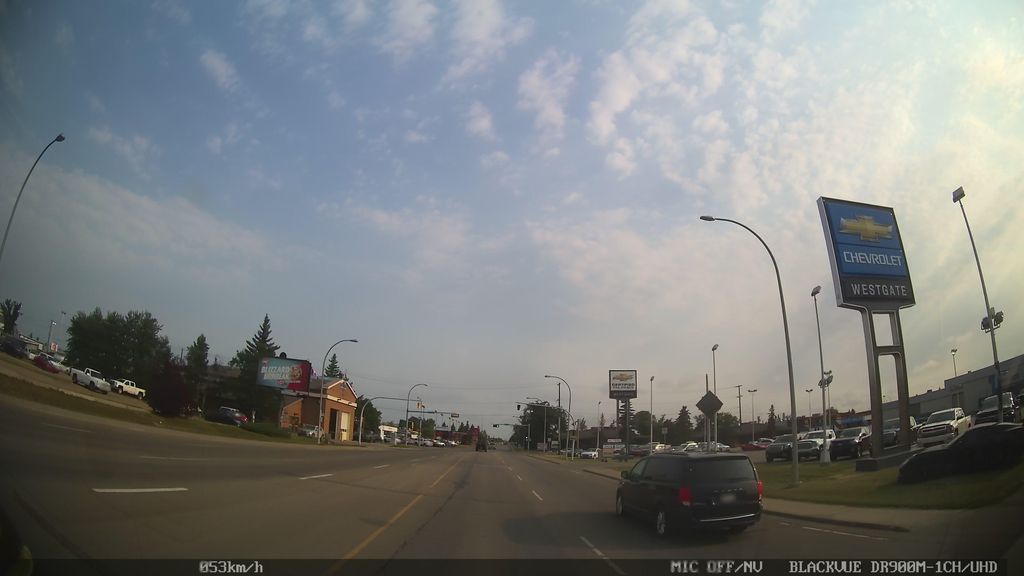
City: edmonton